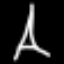
Label: The Eiffel Tower